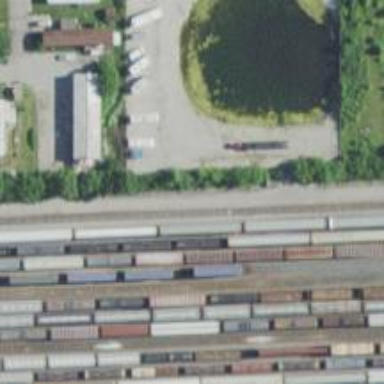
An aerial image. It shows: Railway yard.